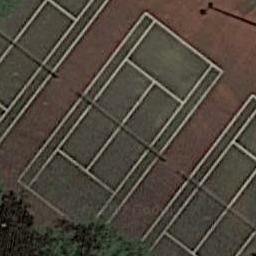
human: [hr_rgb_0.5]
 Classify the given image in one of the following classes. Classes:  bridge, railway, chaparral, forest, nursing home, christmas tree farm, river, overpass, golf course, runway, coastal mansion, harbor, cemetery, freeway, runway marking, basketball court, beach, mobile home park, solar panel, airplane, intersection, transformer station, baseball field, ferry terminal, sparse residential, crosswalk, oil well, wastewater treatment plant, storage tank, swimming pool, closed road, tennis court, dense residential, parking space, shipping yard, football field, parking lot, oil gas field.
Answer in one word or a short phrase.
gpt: tennis court